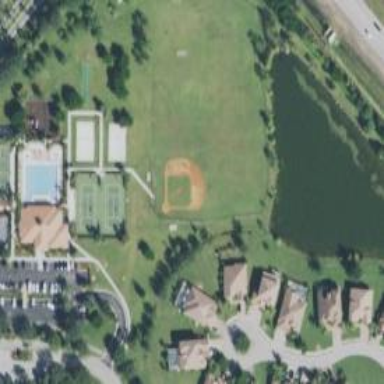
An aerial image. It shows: Baseball pitch for leisure and sports activities.